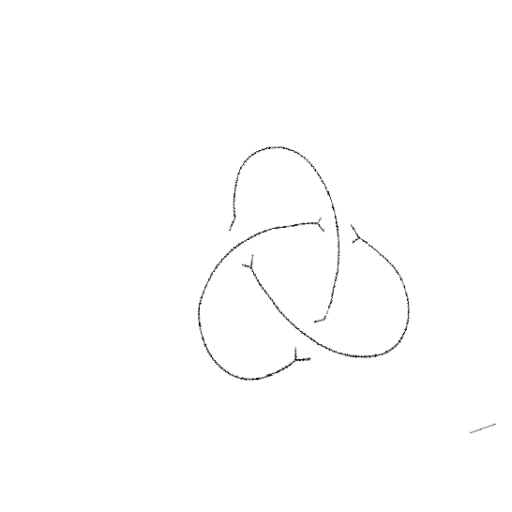
Crossing number: 3